Interaction volume radius: 5 \u00c5
Interaction volume height: 20 \u00c5
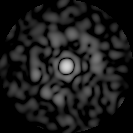
Disorder parameter: 0.8439